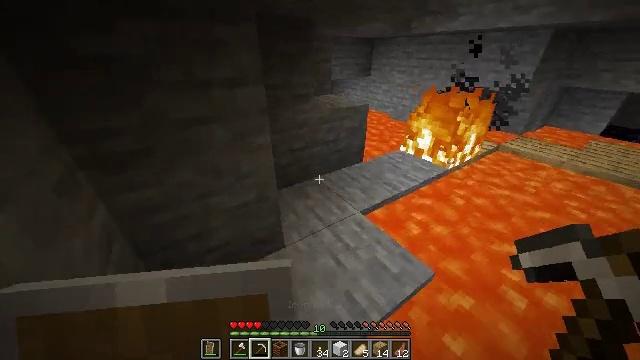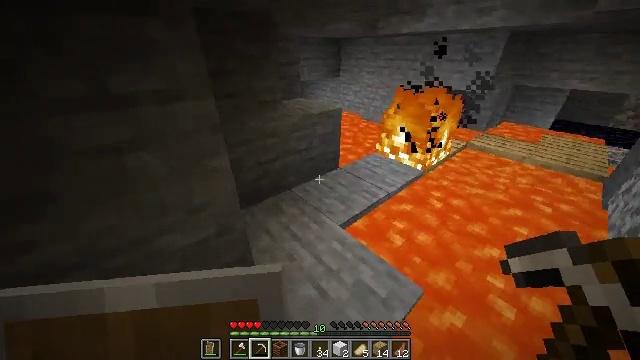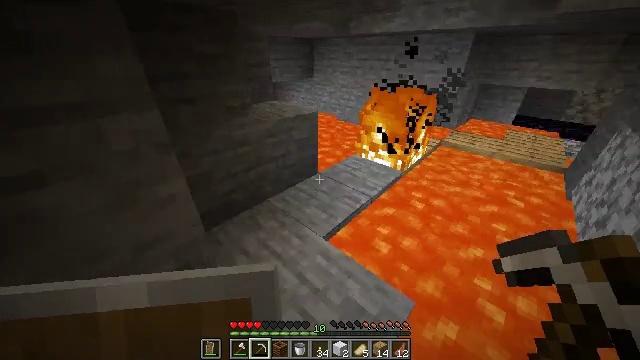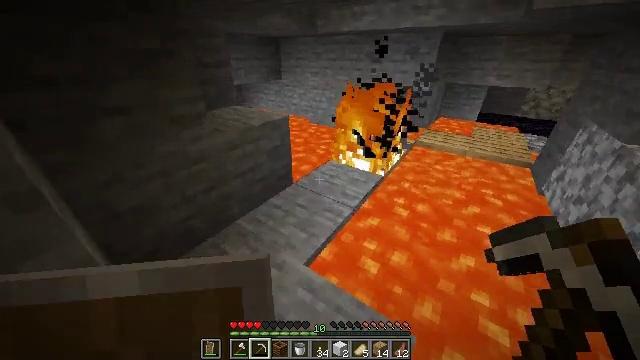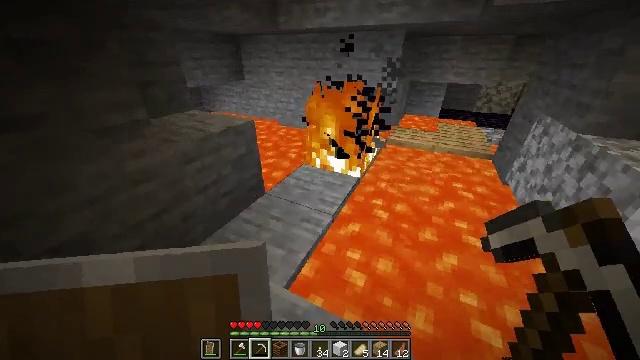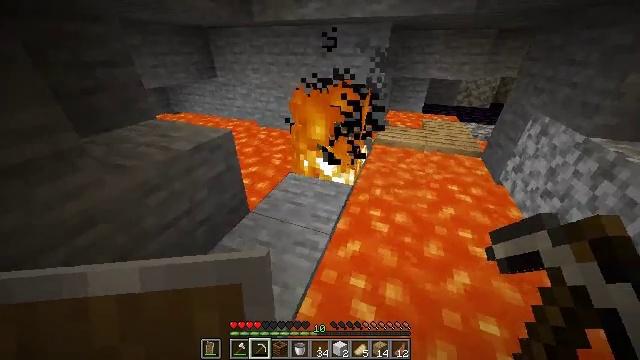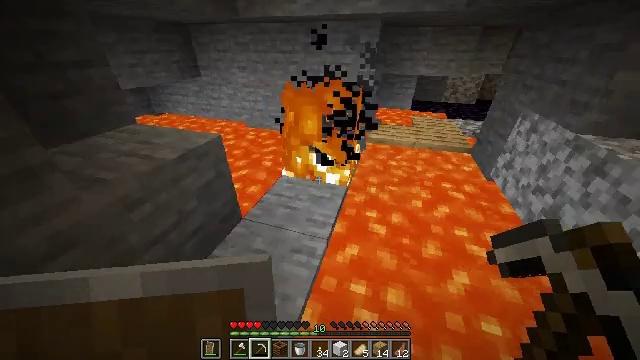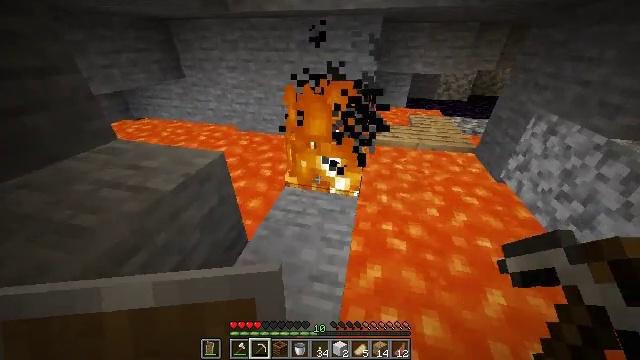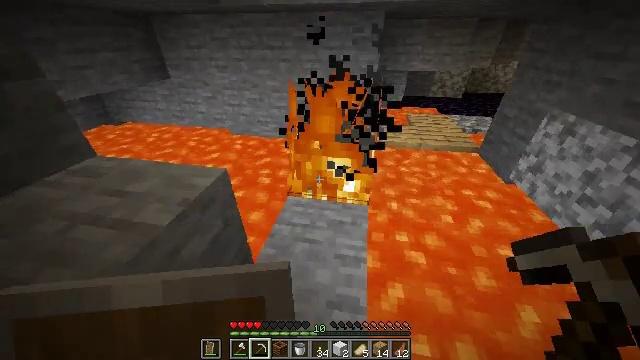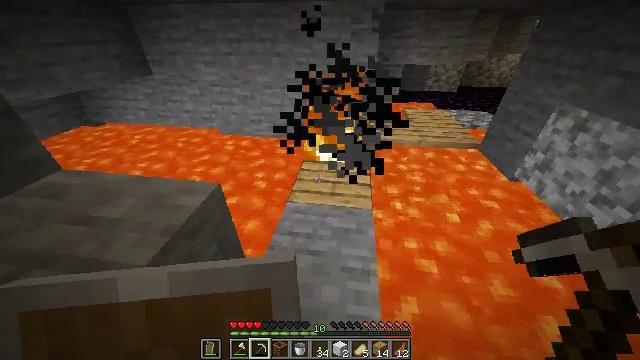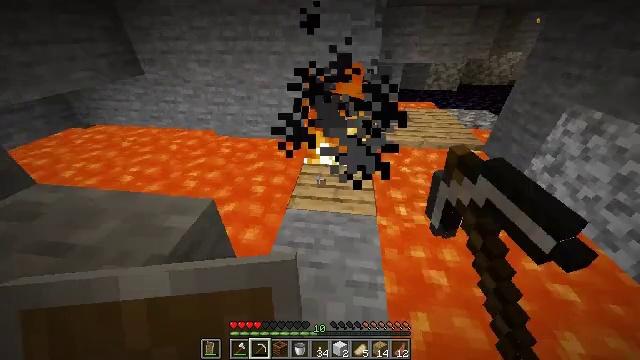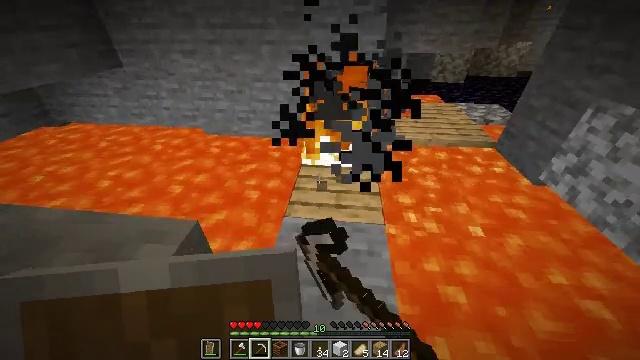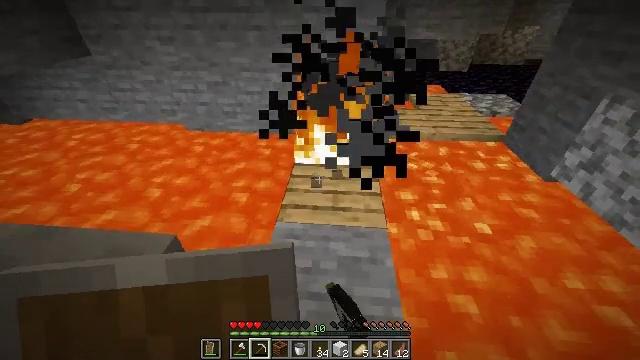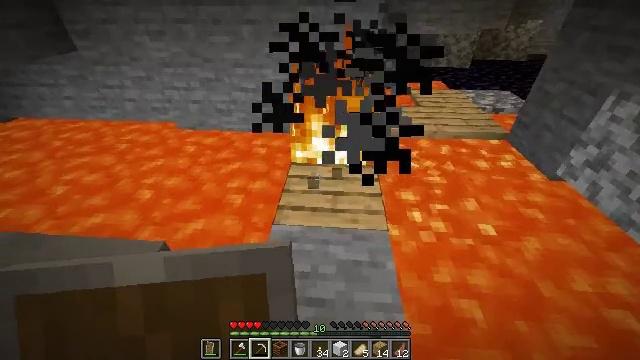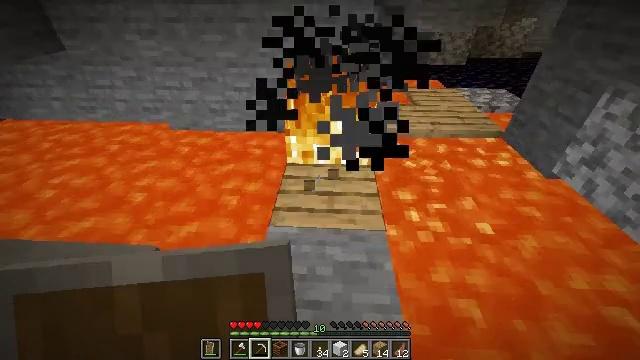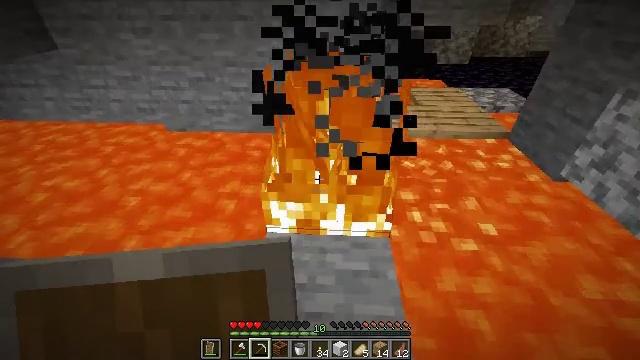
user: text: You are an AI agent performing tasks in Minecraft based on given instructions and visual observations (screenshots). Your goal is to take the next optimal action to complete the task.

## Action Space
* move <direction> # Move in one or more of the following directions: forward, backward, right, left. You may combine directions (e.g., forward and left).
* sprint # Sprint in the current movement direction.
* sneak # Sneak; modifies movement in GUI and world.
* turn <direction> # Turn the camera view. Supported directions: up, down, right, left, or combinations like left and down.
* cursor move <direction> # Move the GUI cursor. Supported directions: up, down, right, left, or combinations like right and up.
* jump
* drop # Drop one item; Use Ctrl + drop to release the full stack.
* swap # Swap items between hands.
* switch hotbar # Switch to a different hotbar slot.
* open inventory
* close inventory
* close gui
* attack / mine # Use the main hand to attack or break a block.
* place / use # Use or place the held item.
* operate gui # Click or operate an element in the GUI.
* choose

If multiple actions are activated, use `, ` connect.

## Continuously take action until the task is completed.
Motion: motion action
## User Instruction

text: Put out the fire.
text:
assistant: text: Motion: move forward, sprint, turn right
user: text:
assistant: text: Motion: move forward, sprint, turn right
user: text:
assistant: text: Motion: move forward, sprint, turn right
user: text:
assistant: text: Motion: move forward, sprint, turn right
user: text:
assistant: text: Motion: move forward and move left, sprint, turn right and down
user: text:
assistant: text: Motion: move forward and move left, sprint, turn right
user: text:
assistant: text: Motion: move forward and move left, sprint, turn right
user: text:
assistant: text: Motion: move forward, turn right
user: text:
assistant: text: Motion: move forward, turn right and down, attack / mine
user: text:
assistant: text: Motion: attack / mine
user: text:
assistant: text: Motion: turn right, attack / mine
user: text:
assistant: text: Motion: turn right
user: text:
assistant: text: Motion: no_op
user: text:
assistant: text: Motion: turn right
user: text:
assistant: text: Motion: move forward
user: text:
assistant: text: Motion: move forward
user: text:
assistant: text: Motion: move forward
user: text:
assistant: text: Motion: move forward
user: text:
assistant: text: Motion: move forward
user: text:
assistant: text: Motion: move forward
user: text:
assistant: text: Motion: move forward, turn right and down
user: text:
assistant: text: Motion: turn right and down
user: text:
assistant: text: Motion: turn right and down, attack / mine
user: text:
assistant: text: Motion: move back, turn down, attack / mine
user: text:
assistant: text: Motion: move back, turn down, attack / mine
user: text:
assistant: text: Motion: move back
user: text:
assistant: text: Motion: move back, attack / mine
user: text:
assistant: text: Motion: attack / mine